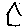
Label: house